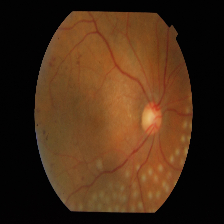
Diabetic retinopathy grade: Mild